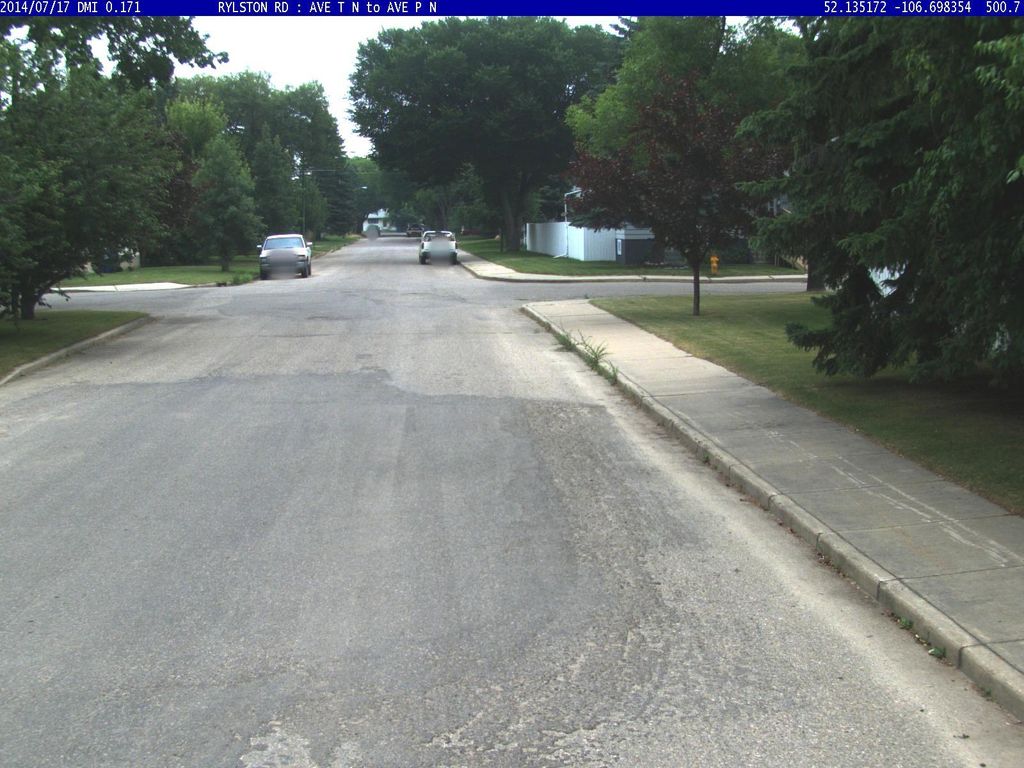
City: saskatoon